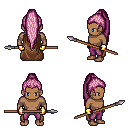
a pixel art fantasy rpg character, male body template, human, dark skin, brown cape, magenta pants, pink extra-long topknot hairstyle, gold gloves, spear, four views (front, back, left, right), 2x2 character sprite sheet, small pixel art, hard edges, no anti-aliasing